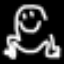
Label: frog